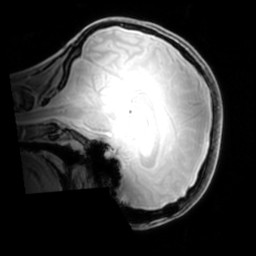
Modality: PDw
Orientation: sagittal
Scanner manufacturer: philips
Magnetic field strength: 7 T
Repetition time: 0.008 s
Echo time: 0.001974 s